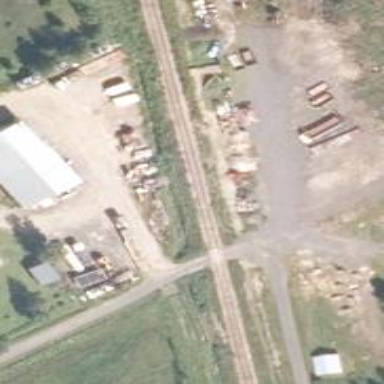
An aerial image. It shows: Level crossing with saltire marking.